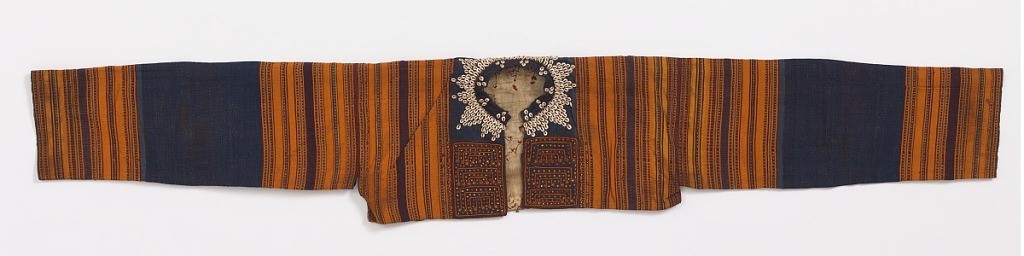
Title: Jacket
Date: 19th century
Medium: cotton, mica, shells Technique: embroidered on plain weave
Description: Short jacket with long sleeves. Woven in stripes of dark blue, orange and red. Back and neck opening elaborately decorated with mica and small shells.